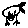
Label: bird